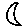
Label: moon